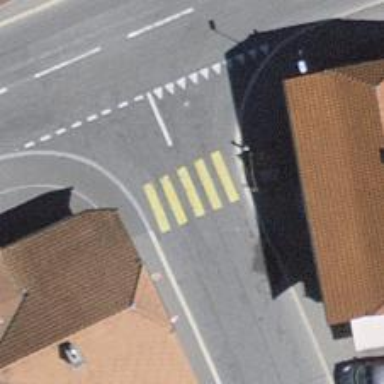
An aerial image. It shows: Marked crossing with zebra stripes on the road.